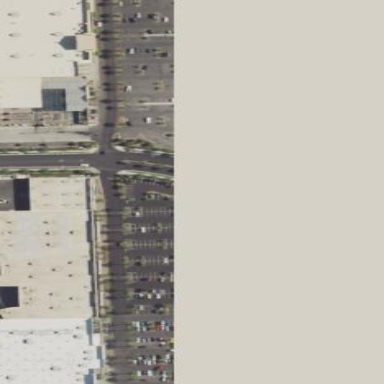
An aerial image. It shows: Retail area.